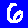
Digit: 6